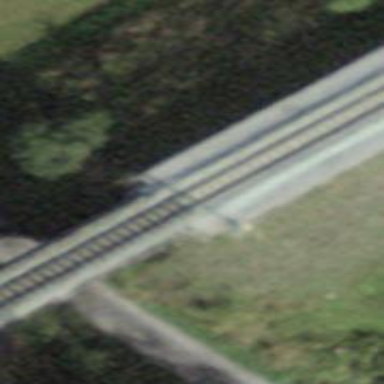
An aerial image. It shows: Narrow-gauge railway bridge with electrified contact lines and one track.